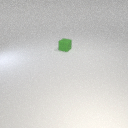
small green rubber cube